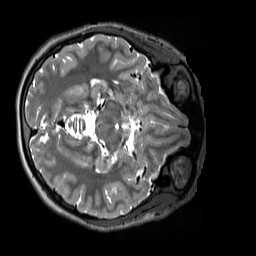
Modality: T2w
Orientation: axial
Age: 12
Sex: female
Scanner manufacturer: siemens
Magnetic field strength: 3 T
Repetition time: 3.2 s
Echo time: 0.408 s